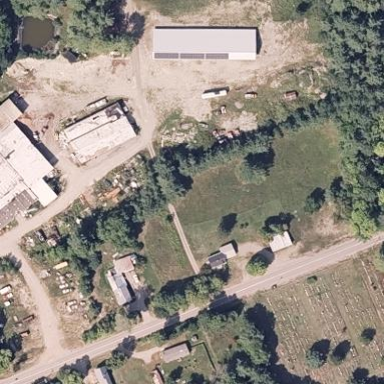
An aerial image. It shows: Cemetery.